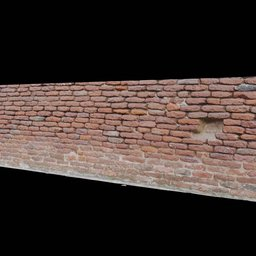
Label: architecture